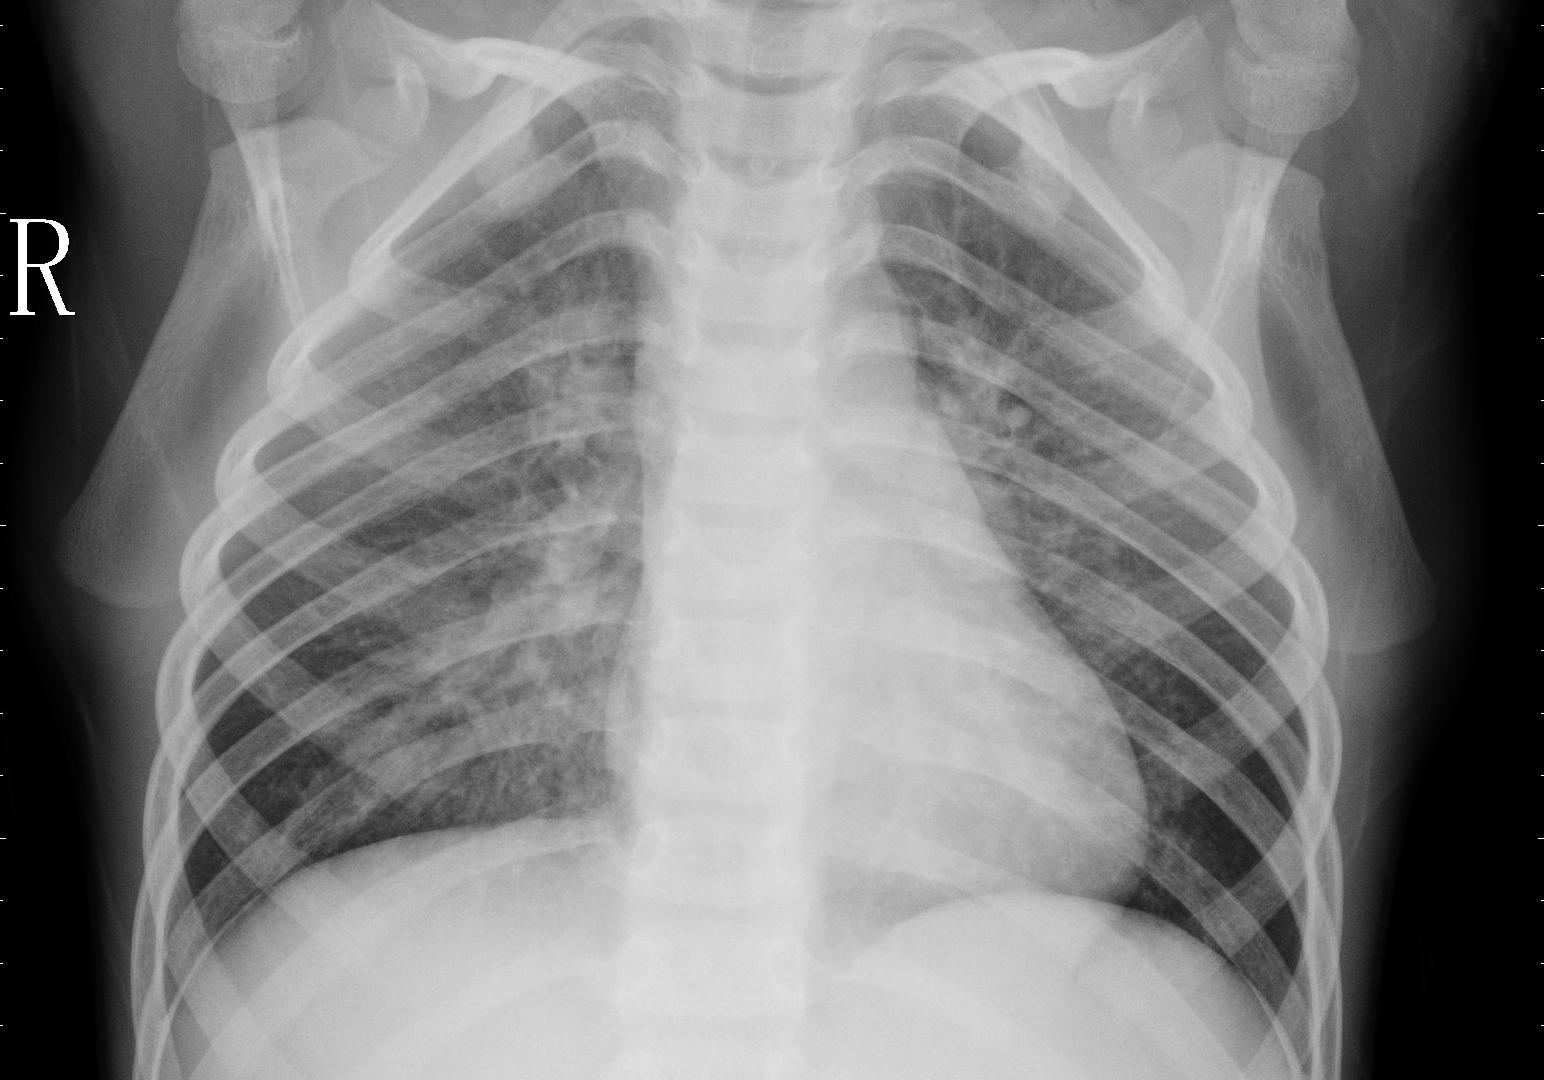
Diagnosis: PNEUMONIA